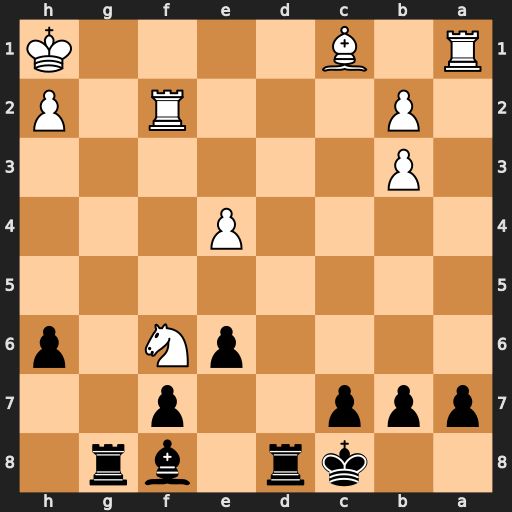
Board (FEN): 2kr1br1/ppp2p2/4pN1p/8/4P3/1P6/1P3R1P/R1B4K
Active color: b
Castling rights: -
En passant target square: -
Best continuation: Rd1+ Rf1 Rxf1#